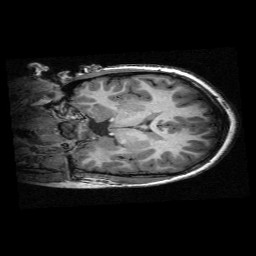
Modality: T1w
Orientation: coronal
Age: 10
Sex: male
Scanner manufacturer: siemens
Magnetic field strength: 3 T
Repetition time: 2.3 s
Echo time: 0.00336 s